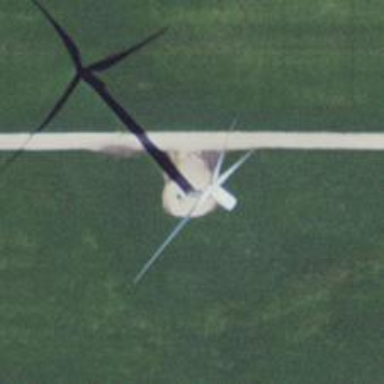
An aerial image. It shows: Wind generator in the form of horizontal axis wind turbine.